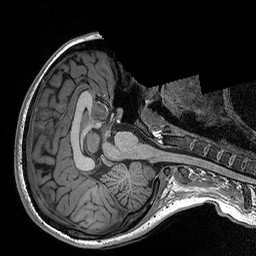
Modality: T1w
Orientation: axial
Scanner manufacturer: siemens
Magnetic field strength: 3 T
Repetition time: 2.3 s